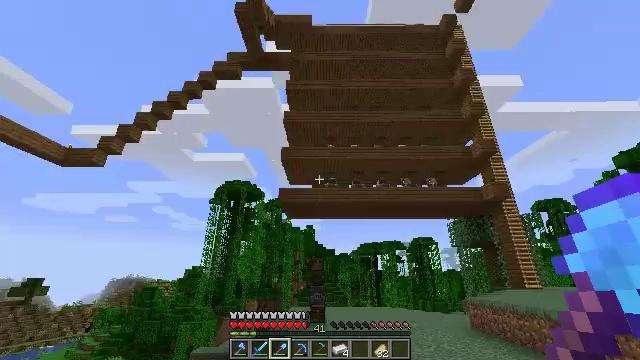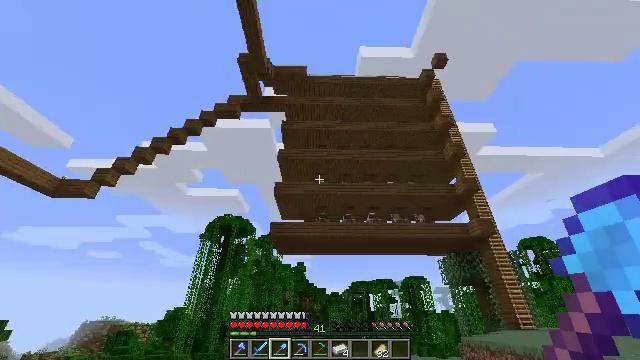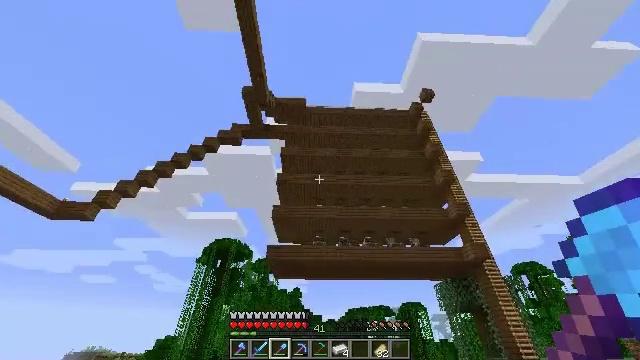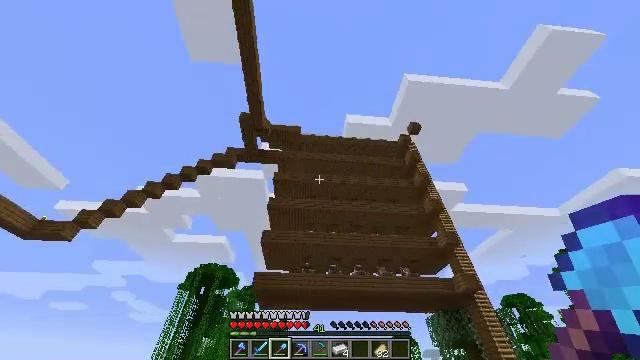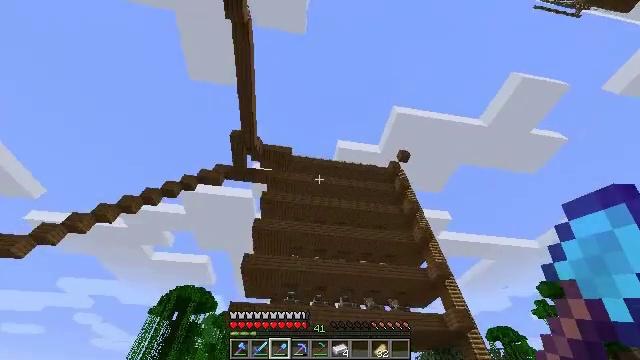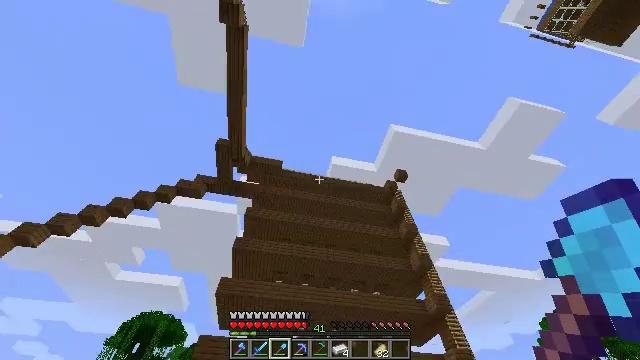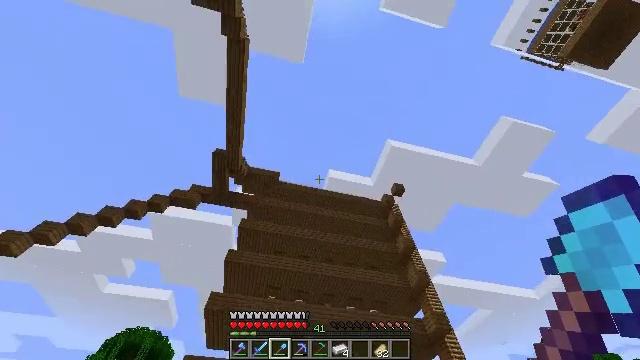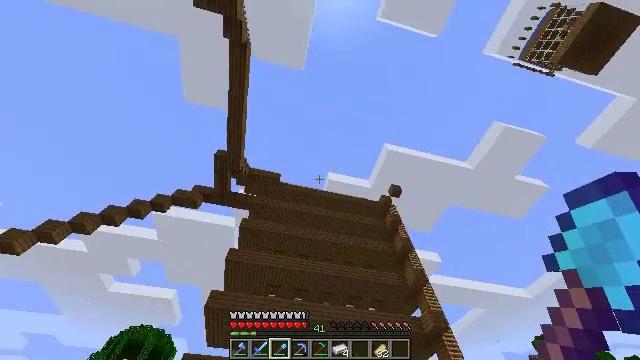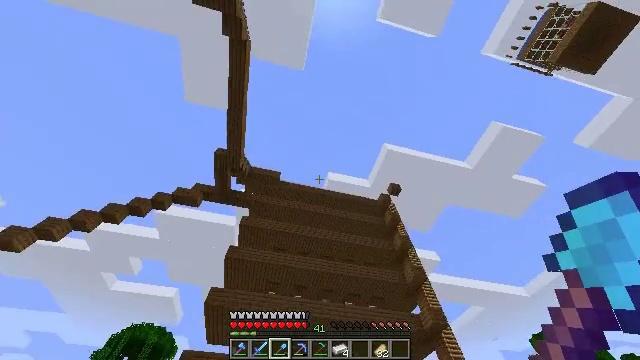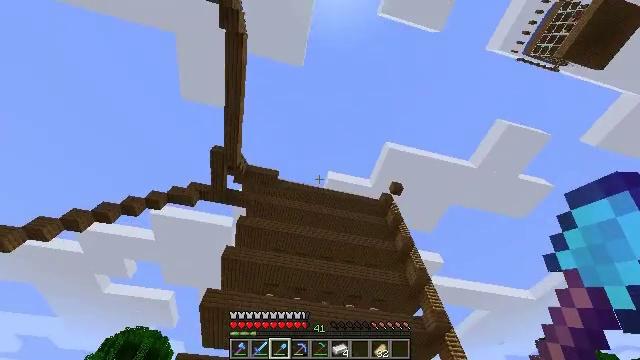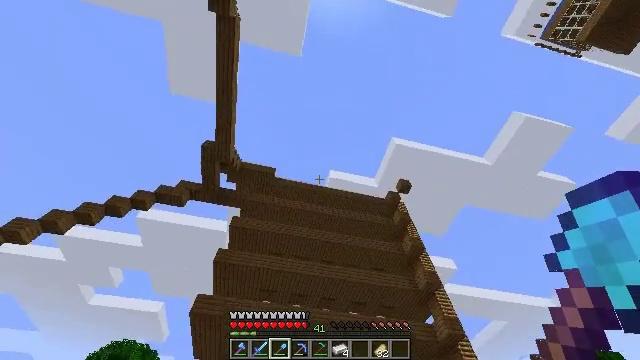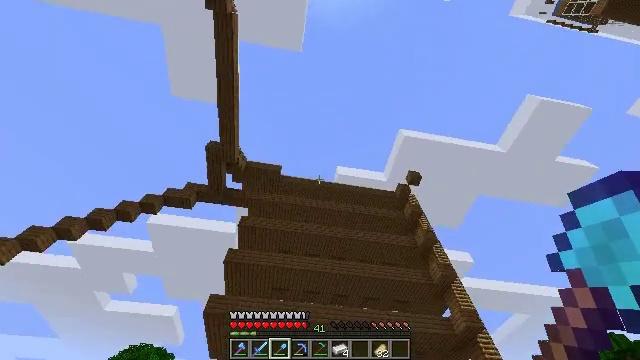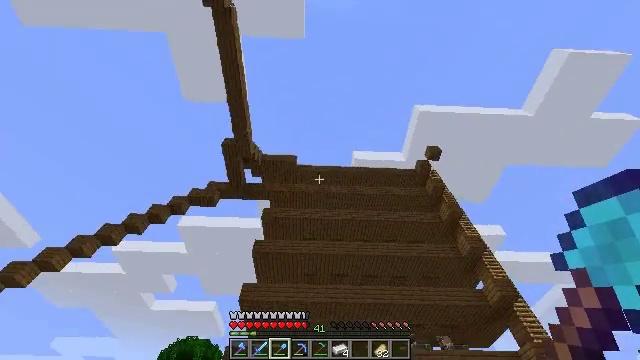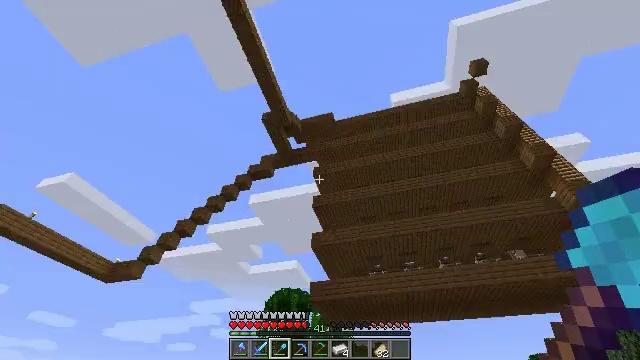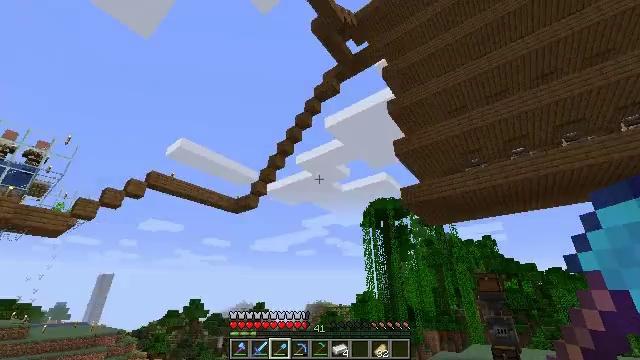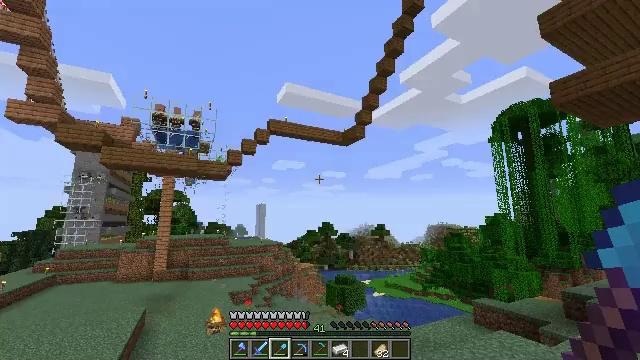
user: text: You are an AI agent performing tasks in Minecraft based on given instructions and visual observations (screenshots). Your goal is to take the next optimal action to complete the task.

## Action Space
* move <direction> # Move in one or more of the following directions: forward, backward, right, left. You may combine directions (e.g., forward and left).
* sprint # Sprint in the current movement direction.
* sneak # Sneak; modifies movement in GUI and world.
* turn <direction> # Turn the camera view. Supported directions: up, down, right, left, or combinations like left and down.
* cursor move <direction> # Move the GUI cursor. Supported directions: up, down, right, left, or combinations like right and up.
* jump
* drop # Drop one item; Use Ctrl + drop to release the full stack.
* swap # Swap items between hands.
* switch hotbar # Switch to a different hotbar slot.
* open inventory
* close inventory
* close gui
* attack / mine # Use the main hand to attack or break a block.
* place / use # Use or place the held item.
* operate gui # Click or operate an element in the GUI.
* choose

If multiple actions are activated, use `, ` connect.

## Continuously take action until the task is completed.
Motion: motion action
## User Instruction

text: Combine dried kelp in the crafting grid to make a dried kelp block.
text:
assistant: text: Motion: move forward, sprint, turn right and up, jump
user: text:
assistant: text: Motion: move forward, sprint, turn up, jump
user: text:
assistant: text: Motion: move forward, sprint, turn right and up, jump
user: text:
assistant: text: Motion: move forward, turn right and up, jump
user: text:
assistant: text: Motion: move forward and move right, turn right and up, jump
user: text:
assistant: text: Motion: move forward and move right, turn right and up, jump
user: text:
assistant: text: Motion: move forward and move right, jump
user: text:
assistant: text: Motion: move right, jump
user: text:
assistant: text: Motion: move right
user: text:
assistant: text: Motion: move right
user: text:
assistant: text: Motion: move right, turn left
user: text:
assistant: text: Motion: move right, turn left and down
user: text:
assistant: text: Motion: move right, turn left and down
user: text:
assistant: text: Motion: move right, turn left and down
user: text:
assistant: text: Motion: move right, turn left and down
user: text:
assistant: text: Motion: move right, turn left and down
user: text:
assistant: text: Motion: turn left and down
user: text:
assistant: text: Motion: turn right
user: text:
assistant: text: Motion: turn right
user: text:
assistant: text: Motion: no_op
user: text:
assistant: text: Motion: no_op
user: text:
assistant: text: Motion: no_op
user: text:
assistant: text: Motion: no_op
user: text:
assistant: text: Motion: no_op
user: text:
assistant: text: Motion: move left
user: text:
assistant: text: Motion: move left, turn right
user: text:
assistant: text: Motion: move left, turn right
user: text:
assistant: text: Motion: move left
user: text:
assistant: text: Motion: move left
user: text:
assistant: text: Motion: no_op